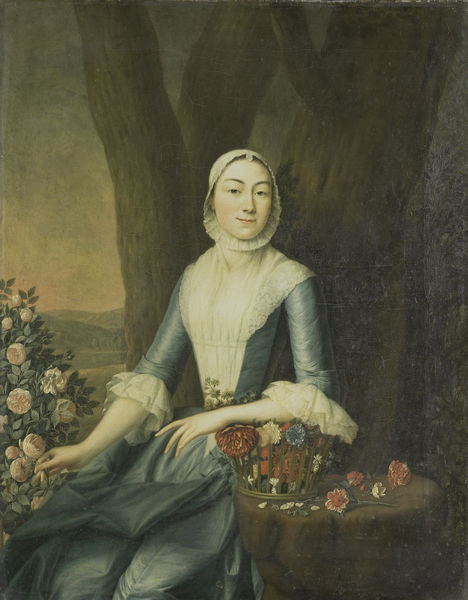
Titel: Magdalena van Citters (geb 1737). Echtgenote van Adriaen Isaac Hurgronje
Standort: Amsterdam
Institution: Rijksmuseum
Schlagwörter: baum, blau, blätter, hand, himmel, weiß, bäume, grün, blumen, finger, frau, hut, kleid, mund, tisch, rosen, rot, haube, blass, falten, gesicht, spitze, ärmel, bildnis, hände, portrait, porträt, vorhang, spitzen, augenbrauen, rosa, seide, wald, zart, oval, aussicht, lächeln, haltung, wangenrot, korb, rüschen, blütenblätter, greifen, ehefrau, mythologie, flora, stachel, nelken, kornblume, dahlie, kohpftuch